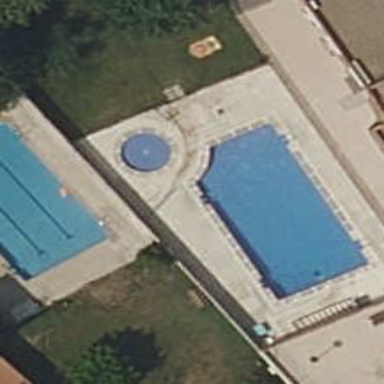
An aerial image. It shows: Swimming pool located in leisure land.